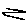
Label: zigzag